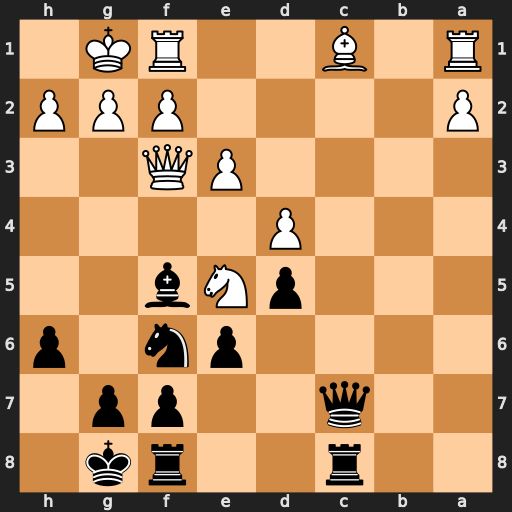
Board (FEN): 2r2rk1/2q2pp1/4pn1p/3pNb2/3P4/4PQ2/P4PPP/R1B2RK1
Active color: b
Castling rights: -
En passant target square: -
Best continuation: Qc3 Bd2 Qxd2